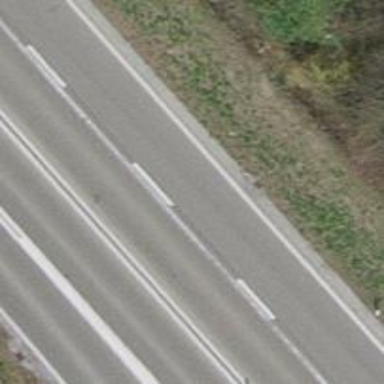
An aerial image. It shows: Motorway junction.